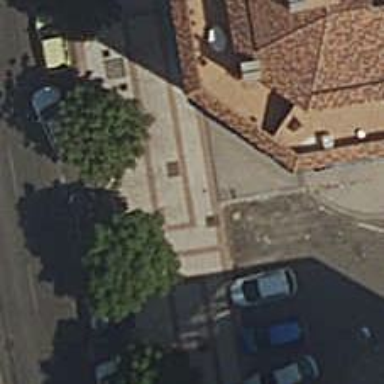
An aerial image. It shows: Sidewalk made of paving stones.